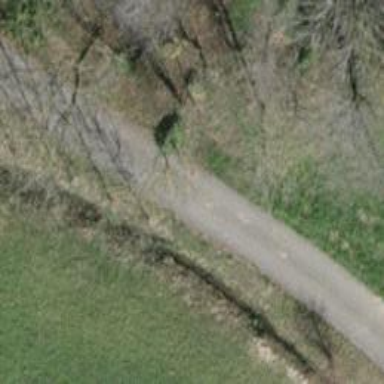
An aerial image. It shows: Gravel track with grade 2 quality.